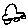
Label: car